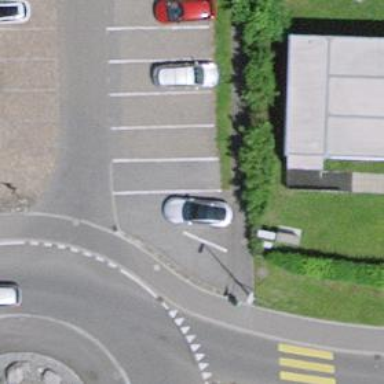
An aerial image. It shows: Charging station.